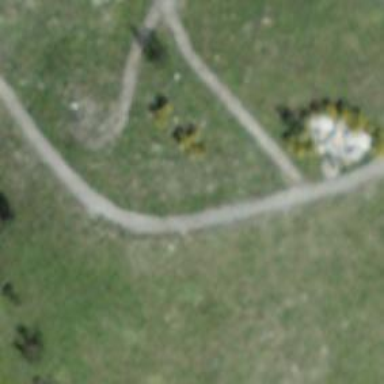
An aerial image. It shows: Path.